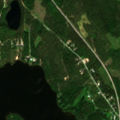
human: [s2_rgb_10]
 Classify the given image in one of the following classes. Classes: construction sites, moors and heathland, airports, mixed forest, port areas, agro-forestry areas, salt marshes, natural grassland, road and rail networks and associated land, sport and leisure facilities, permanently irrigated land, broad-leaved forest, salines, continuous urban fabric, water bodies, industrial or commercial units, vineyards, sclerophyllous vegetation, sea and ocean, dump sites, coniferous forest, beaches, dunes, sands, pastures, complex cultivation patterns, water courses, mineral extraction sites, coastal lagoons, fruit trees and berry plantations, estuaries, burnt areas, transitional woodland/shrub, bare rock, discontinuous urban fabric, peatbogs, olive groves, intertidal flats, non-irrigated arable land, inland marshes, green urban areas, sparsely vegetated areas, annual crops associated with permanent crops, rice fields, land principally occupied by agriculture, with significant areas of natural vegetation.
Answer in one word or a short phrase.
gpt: coniferous forest, mixed forest, transitional woodland/shrub, water bodies